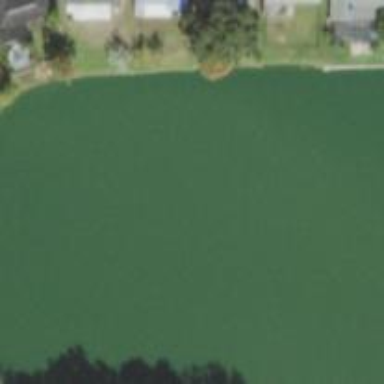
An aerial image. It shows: Lake with natural water.